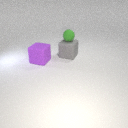
large gray rubber cube to the right of large purple rubber cube